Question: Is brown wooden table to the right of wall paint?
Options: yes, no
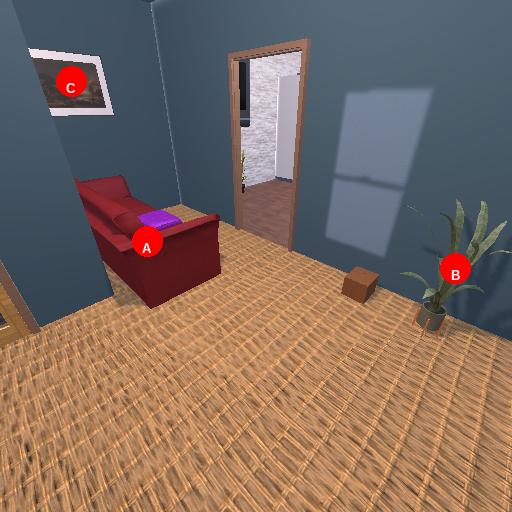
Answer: yes